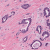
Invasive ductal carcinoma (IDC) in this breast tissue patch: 0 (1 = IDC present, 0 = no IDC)